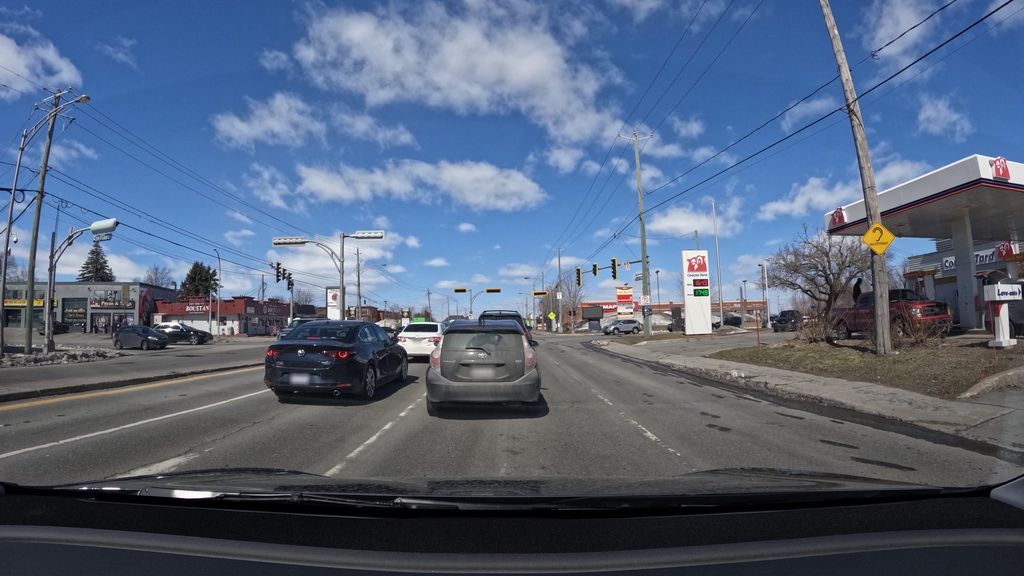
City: montreal